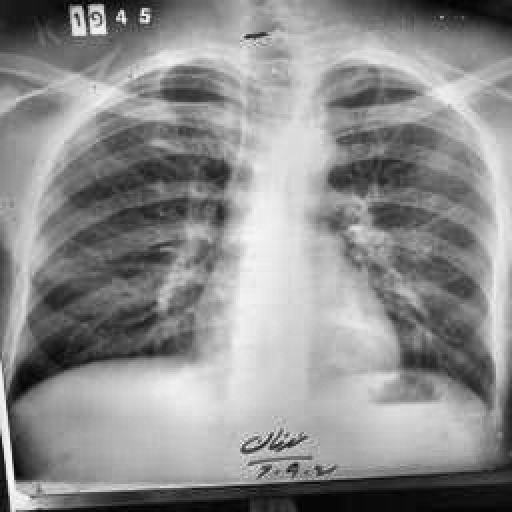
Finding: TUBERCULOSIS